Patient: sex M, age 71
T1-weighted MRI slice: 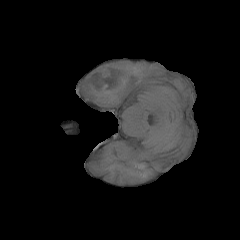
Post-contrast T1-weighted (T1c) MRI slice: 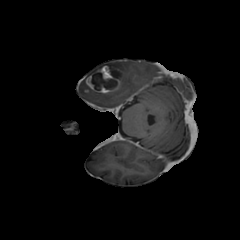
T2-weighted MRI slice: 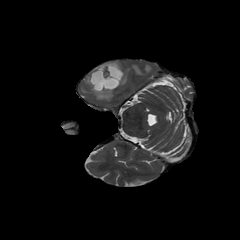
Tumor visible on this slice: yes
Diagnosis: Glioblastoma, IDH-wildtype
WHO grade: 4